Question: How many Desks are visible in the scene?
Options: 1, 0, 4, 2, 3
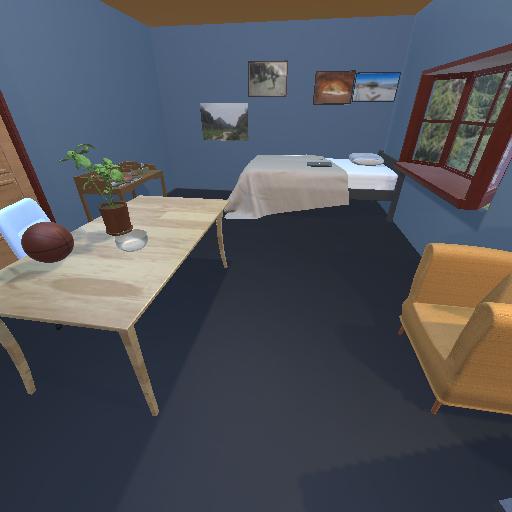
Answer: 1